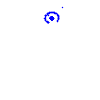
Particle: pion